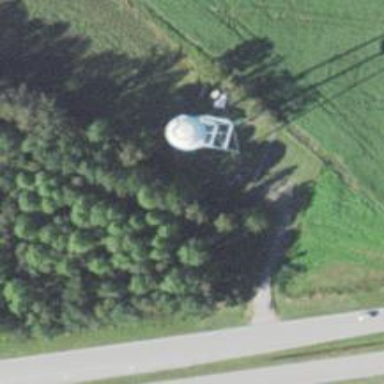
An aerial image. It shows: Silo.